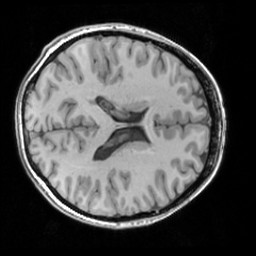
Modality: T1w
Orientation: axial
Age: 25
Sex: female
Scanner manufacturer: siemens
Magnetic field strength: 3 T
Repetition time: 1.63 s
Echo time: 0.00311 s